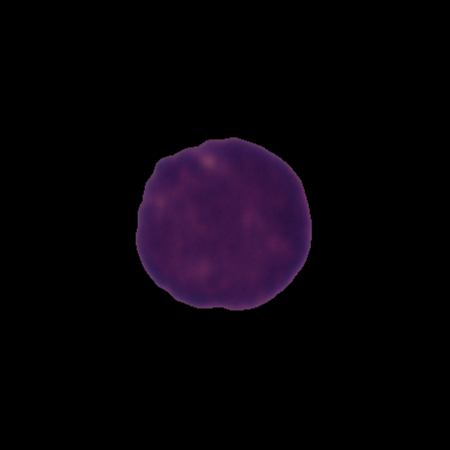
Label: healthy